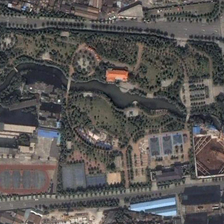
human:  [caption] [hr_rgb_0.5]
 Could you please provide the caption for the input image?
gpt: many buildings are near a park with many green trees and a pond .

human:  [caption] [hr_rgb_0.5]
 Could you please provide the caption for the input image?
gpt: many buildings are near a park with many green trees and a pond .

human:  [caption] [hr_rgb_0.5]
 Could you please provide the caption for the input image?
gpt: many buildings are near a park with many green trees and a pond .

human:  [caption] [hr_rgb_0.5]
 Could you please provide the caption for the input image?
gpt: many buildings are near a park with many green trees and a pond .

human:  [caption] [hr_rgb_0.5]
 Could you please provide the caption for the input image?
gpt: many buildings are near a park with many green trees and a pond .